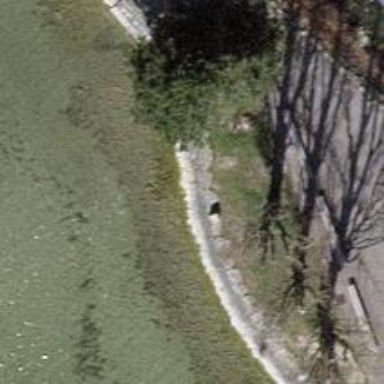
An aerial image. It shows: Bench.